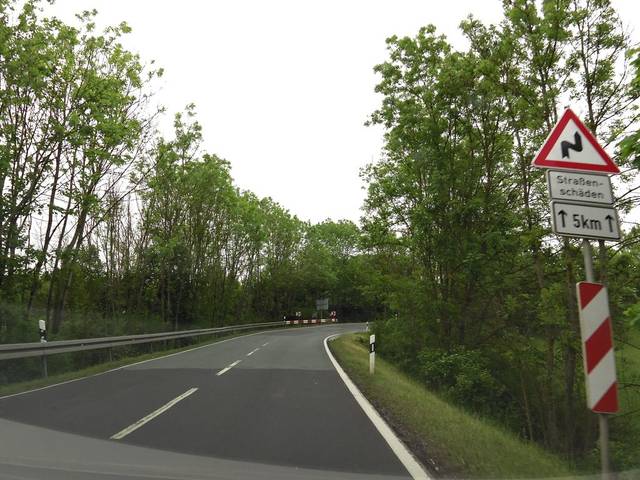
Region: Germany
Coordinates: 51.122, 10.34